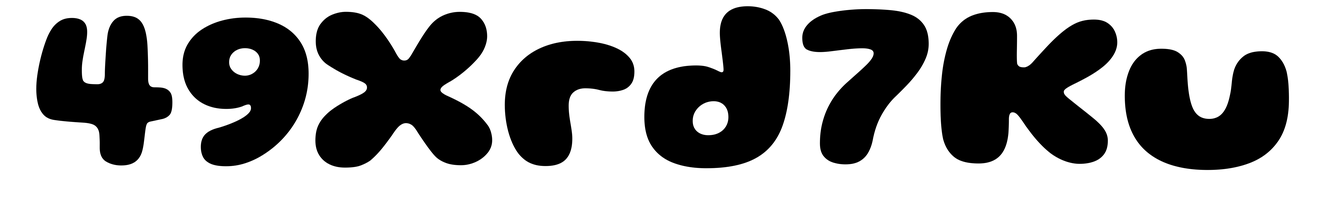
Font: Gluten_ExtraBold